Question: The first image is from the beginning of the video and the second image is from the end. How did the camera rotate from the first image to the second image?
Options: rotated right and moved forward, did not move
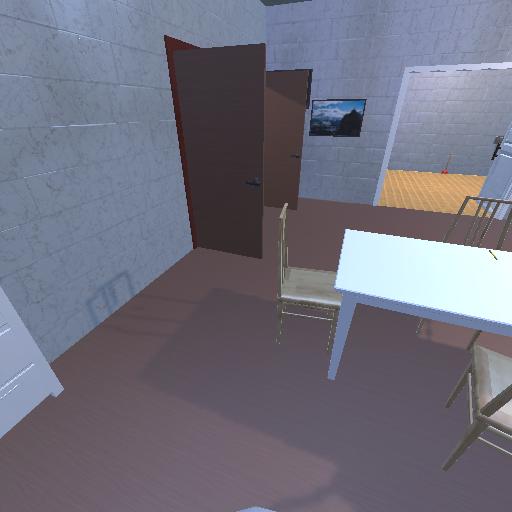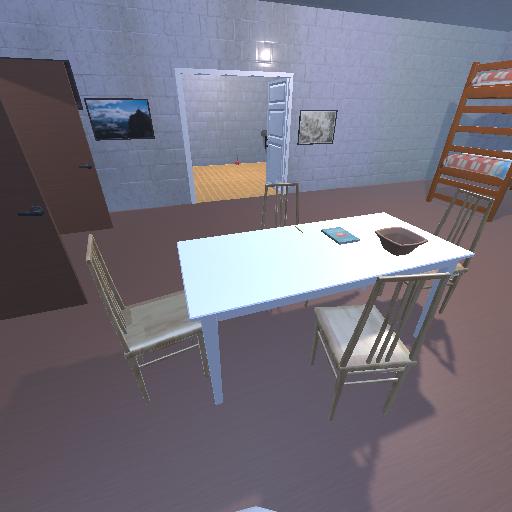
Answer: rotated right and moved forward